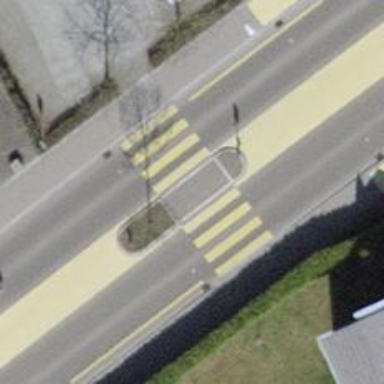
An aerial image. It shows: Uncontrolled zebra crossing with pedestrian island.